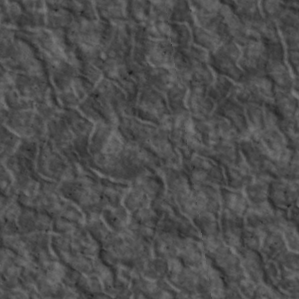
Label: non_frost